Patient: sex F, age 39
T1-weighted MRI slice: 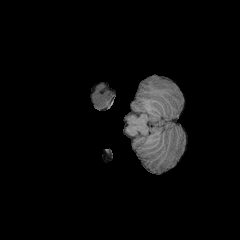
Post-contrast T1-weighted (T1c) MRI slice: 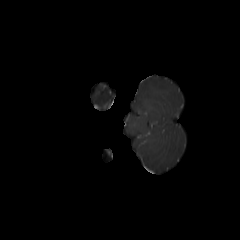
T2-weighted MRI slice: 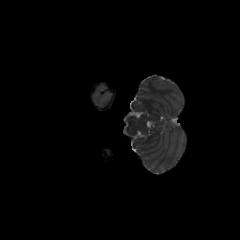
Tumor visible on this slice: yes
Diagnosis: Astrocytoma, IDH-mutant
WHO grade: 4